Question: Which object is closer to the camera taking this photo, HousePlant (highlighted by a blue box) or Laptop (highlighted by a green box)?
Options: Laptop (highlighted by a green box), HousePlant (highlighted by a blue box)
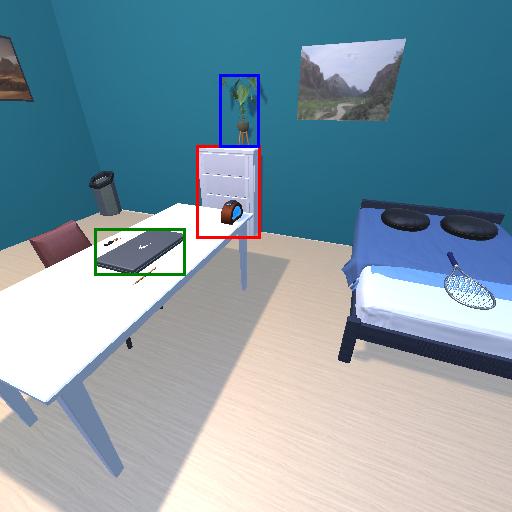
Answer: Laptop (highlighted by a green box)